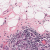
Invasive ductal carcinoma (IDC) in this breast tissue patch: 1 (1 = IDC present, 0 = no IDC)